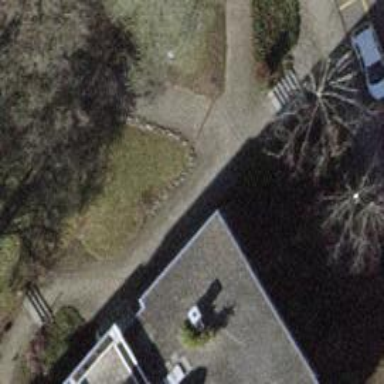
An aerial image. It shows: Footway made of paving stones.